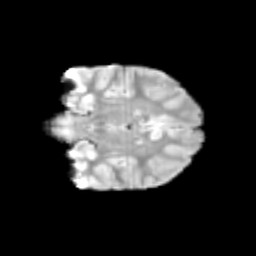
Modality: T2w
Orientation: coronal
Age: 10
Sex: female
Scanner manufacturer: siemens
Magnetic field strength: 3 T
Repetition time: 3.8 s
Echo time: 0.07 s